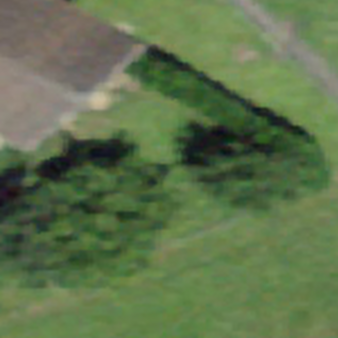
Label: other